二年级 · 组合数学
阿姨让兰兰挑两个盆栽，当作礼物送给兰兰。（10 分）

1.如果兰兰从花架上任意取两个盆栽，一共有几种取法?

2.如果兰兰从两个花架上各取一个盆栽，一共有几种取法？
参考答案:
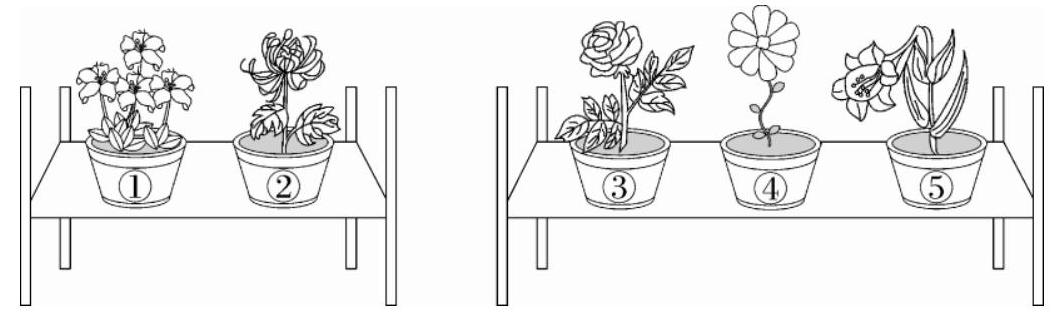
答案: .10 种。 2.6 种。